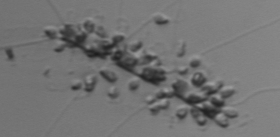
Label: Chaetoceros_didymus_TAG_external_flagellate